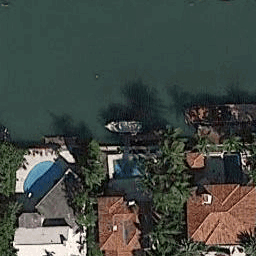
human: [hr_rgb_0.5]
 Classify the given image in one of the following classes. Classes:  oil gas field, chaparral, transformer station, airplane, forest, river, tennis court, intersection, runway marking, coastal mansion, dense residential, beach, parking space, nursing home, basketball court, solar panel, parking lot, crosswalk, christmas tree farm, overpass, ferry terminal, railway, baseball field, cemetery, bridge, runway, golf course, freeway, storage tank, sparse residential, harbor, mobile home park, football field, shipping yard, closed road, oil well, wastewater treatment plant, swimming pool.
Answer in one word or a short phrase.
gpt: coastal mansion